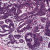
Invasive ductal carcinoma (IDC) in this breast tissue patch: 0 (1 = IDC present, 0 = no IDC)